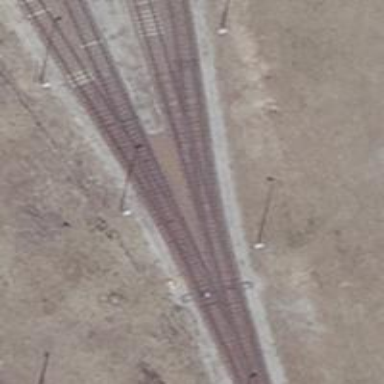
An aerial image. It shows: Railway switch.